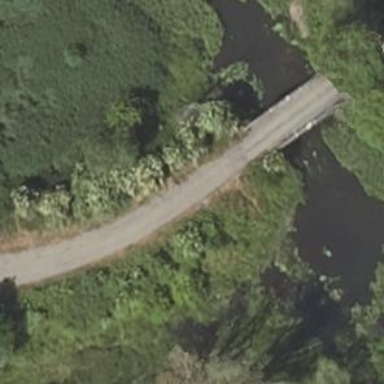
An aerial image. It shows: Residential road with bridge.